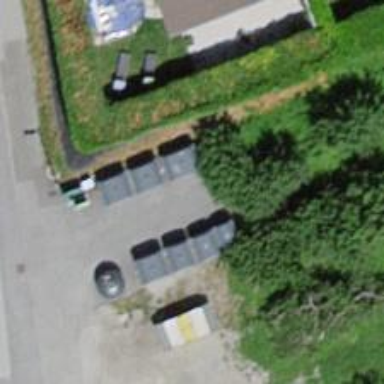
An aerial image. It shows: Recycling center.